Question: Each red circle in this map is a point but due to the density of them, there isn't enough space to show the text labels for all of them. So I want to filter them down to just show those which can show a text label.
How can I do this? marker-spacing seemed to be promising but makes no difference. I see no "marker-min-distance" as there is with "text-min-distance".
Basically there's no point in showing a marker at all if it can't be identified with text. This is for a non-interactive offline map.

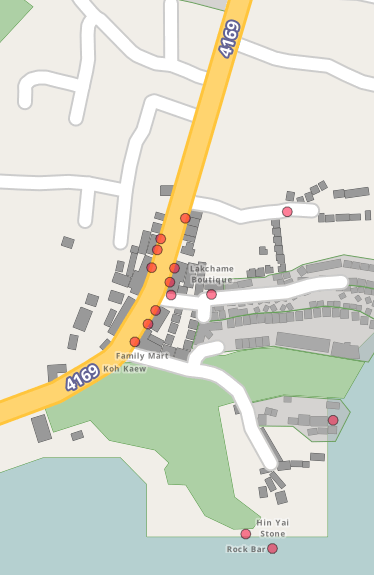
Answer: There is 'marker-spacing'.
If you want to draw only labelled markers, use shields instead (<URL>.